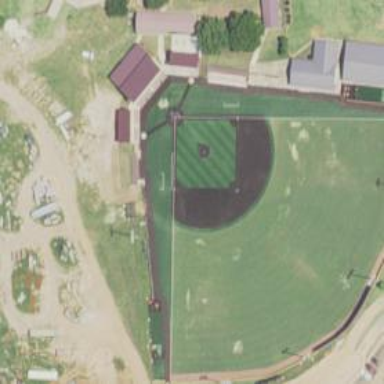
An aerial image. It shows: Baseball pitch for leisure and sports activities.